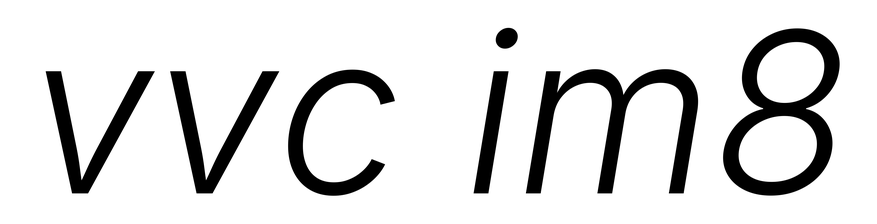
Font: Inter-Italic_Light_Italic